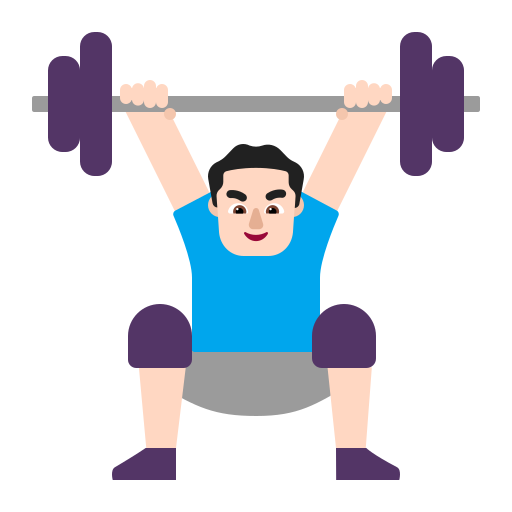
man lifting weights flat light